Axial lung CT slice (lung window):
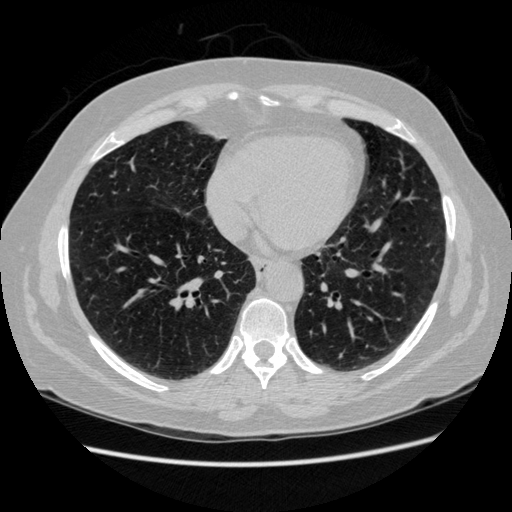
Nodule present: no